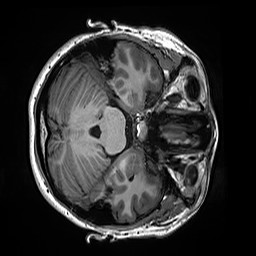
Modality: T1w
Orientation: axial
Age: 25
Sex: female
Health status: healthy
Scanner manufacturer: siemens
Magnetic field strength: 3 T
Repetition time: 2.5 s
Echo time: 0.00299 s